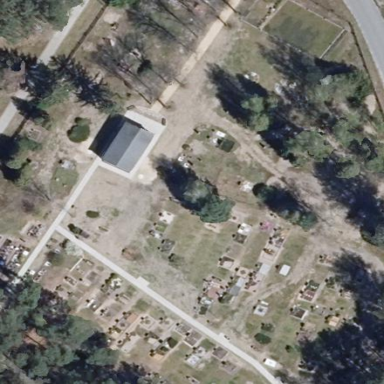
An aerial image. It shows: Cemetery.